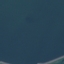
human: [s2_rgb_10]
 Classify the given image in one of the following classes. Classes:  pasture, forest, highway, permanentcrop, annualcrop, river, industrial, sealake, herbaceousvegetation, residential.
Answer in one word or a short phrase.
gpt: SeaLake